Current action and preconditions to check: trajectory_clear

Your task: For each precondition in the list above, predict whether it will hold at this action.

Consider the current scene as observed from the mobile robot's camera, and analyze the predicted future states of all dynamic agents (e.g., people, animals, vehicles, or any moving entities) within the NEXT SECOND.

IMPORTANT: Only answer "very likely" if you are absolutely certain—based on strong, clear evidence—that a dynamic agent will violate the precondition in the predicted future state. Do NOT answer "very likely" for unlikely, ambiguous, or low-probability risks.

Ask yourself for each precondition: Is there a high probability, with clear and convincing evidence, that the predicted future states of any dynamic agent will interfere with the predicted future state of the currently executing action within the NEXT SECOND, causing that precondition to fail?

Assess the risk level based on these predictions. Use "likely" or "very likely" if motions create a clear risk of interference.

Use "neutral" or "improbable" if agents are nearby but their predicted paths are clearly diverging or non-conflicting.

Failure Risk Categories: "very improbable", "improbable", "neutral", "likely", "very likely"

Answer Format: Output ONLY the probability_of_failure value from these categories: "very improbable", "improbable", "neutral", "likely", "very likely"

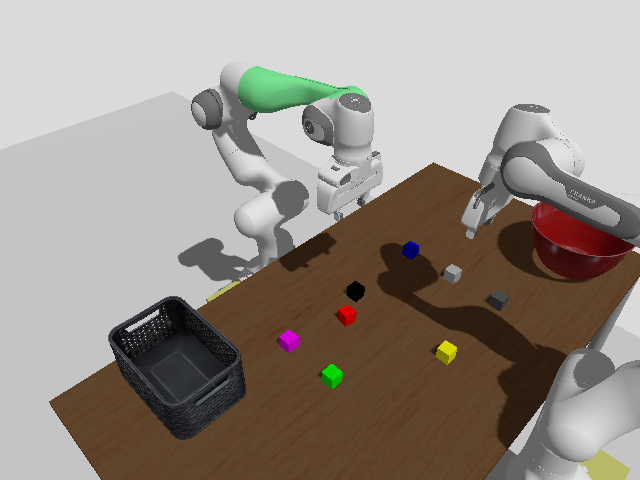

Answer: improbable